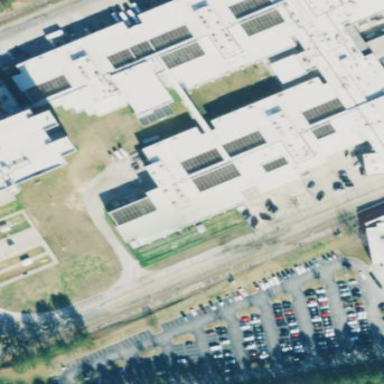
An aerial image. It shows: Prison.